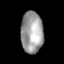
Tissue: lung
Cell type: Others
Senescence score: 0.1952
Nuclear area (px): 909
Mean DAPI intensity: 157.429